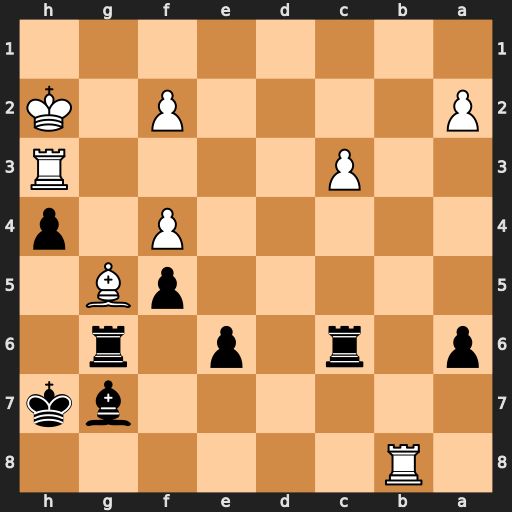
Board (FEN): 1R6/6bk/p1r1p1r1/5pB1/5P1p/2P4R/P4P1K/8
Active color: b
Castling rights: -
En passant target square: -
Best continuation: Rxg5 Rxh4+ Kg6